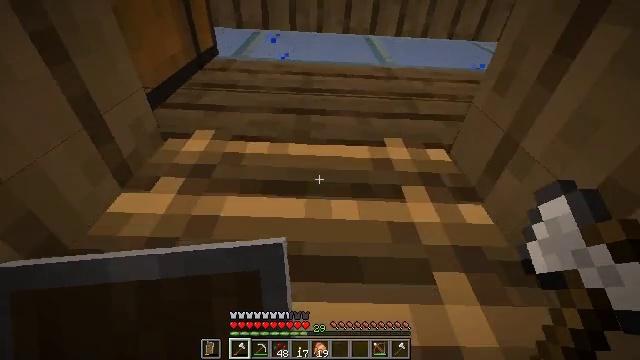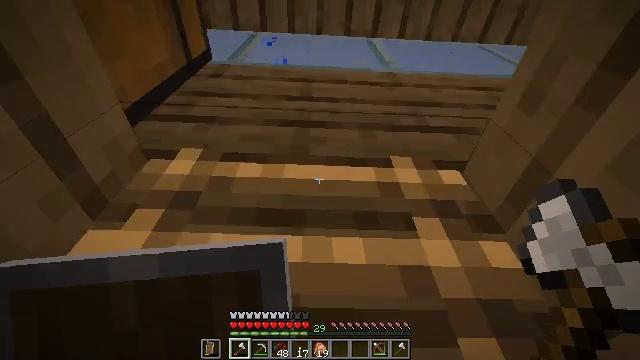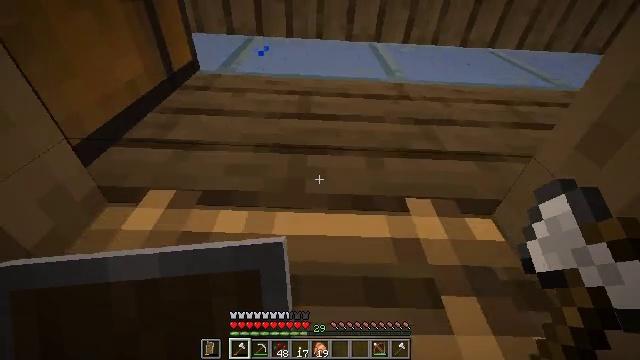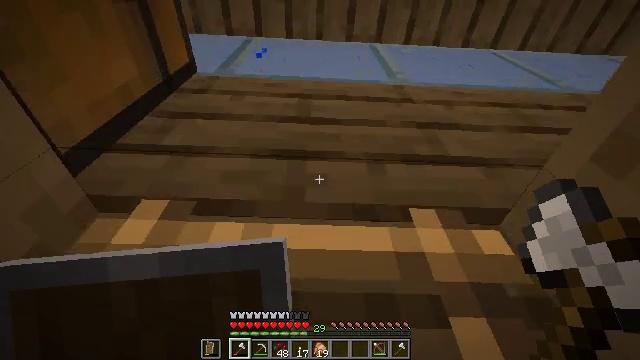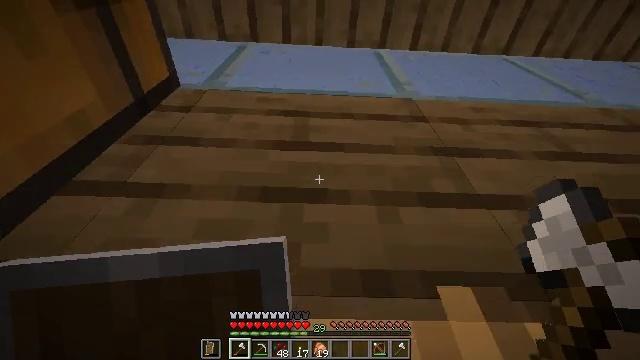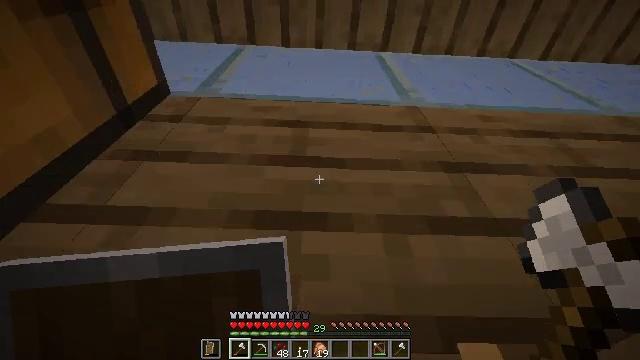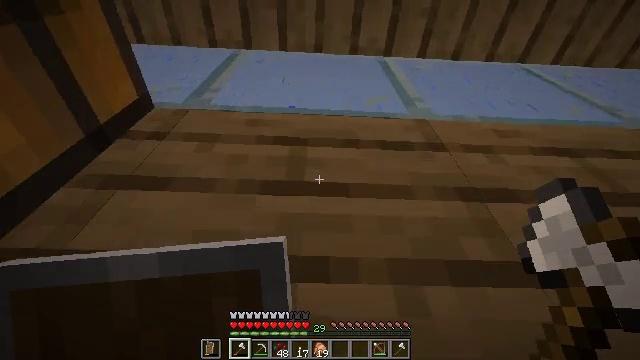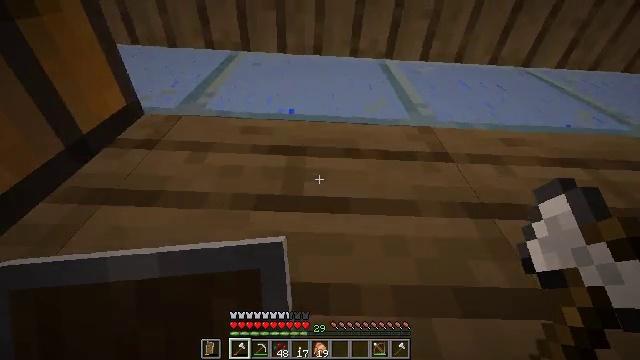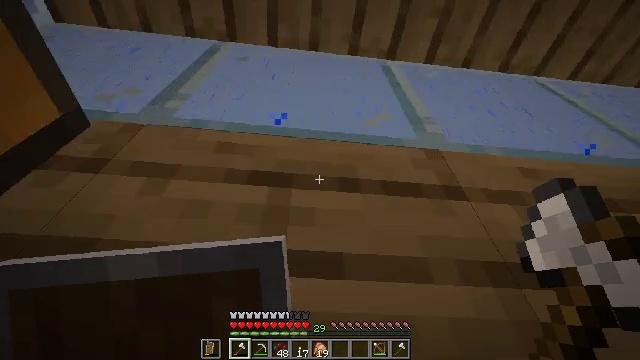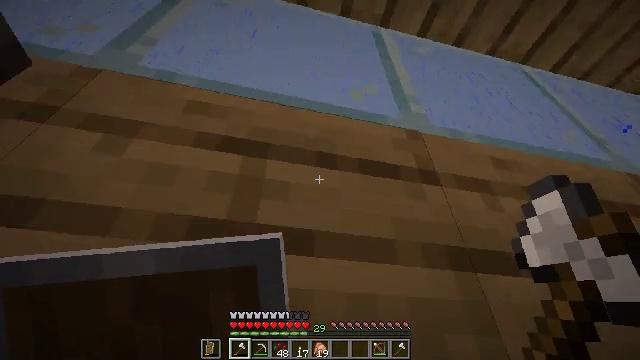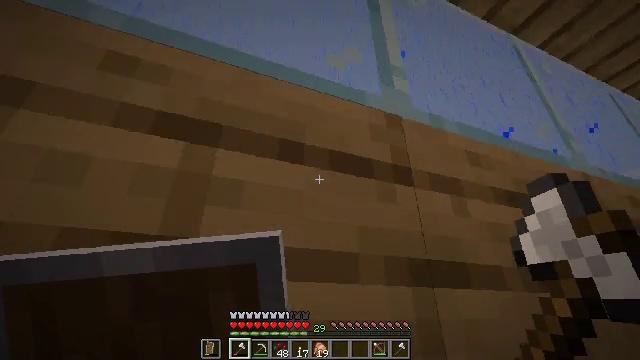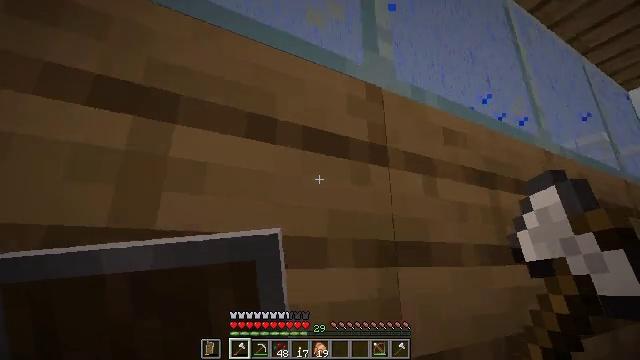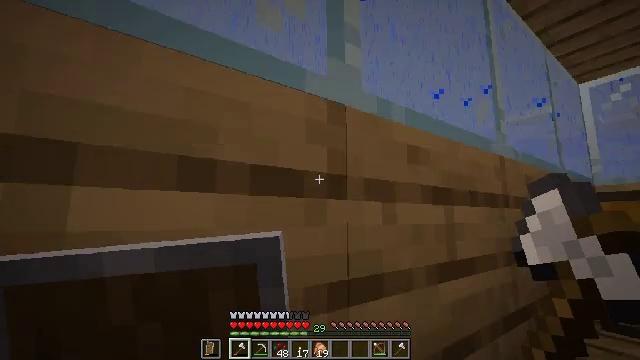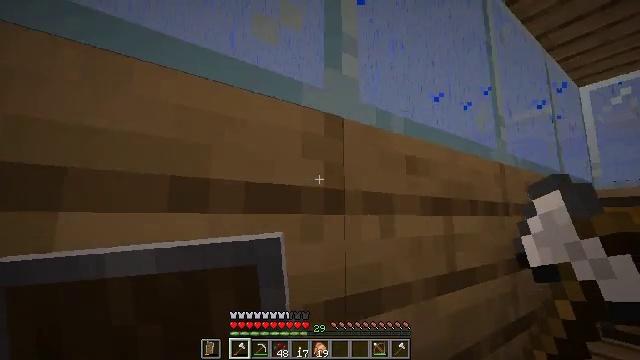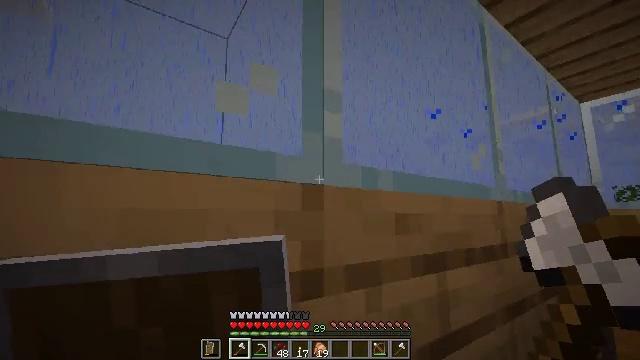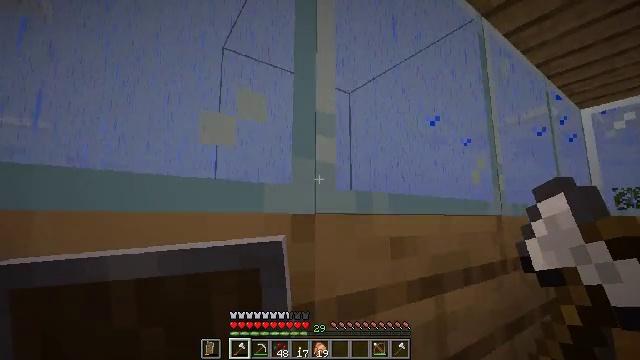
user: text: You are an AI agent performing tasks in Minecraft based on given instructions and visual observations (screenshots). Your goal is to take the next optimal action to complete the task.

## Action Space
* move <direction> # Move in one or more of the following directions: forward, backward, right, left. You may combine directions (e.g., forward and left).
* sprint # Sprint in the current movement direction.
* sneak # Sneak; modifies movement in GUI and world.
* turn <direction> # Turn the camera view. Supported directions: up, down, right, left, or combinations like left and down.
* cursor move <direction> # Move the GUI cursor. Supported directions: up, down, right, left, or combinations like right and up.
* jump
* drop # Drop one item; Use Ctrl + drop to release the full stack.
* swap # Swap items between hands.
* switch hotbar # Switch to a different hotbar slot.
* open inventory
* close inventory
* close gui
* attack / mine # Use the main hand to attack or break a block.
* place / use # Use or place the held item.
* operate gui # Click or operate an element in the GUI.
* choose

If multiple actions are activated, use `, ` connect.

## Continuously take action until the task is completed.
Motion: motion action
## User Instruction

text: Create an ender eye with blaze powder and ender pearl.
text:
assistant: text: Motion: move forward
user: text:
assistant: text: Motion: move forward
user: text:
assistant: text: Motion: move forward
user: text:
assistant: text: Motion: move forward
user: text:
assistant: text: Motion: move forward
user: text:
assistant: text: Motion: move forward
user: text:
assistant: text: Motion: move forward
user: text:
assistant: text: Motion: move forward, turn right and down
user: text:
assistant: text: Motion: move forward, turn right and down
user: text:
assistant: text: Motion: move forward, turn right and down
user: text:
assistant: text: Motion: move forward, turn right and down
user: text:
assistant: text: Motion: move forward, turn right and down
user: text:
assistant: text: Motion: move forward
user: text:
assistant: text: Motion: move forward
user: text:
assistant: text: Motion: move forward and move right
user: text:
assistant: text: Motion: move forward and move right
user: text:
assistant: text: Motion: move forward and move right, turn down
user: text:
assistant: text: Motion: move forward and move right, turn left and down
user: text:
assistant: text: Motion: move forward and move right, turn left and down
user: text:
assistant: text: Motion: move forward and move right, turn left and down
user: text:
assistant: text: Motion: move right, turn left and down
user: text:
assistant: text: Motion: move right, turn right and down
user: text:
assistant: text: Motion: move right
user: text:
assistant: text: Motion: move back and move right
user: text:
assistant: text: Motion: move back
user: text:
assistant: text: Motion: move back, turn left and up
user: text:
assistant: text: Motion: move back, turn left and down
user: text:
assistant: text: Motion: move back, turn left
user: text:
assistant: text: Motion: turn left
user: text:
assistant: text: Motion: turn left and down